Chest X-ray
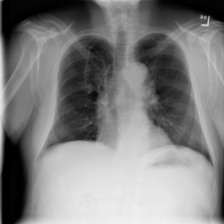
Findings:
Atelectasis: negative
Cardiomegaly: negative
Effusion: negative
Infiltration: negative
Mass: negative
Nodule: negative
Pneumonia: negative
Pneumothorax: negative
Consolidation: negative
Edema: negative
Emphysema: negative
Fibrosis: negative
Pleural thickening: negative
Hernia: negative